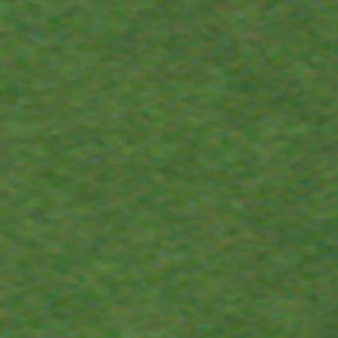
Label: other